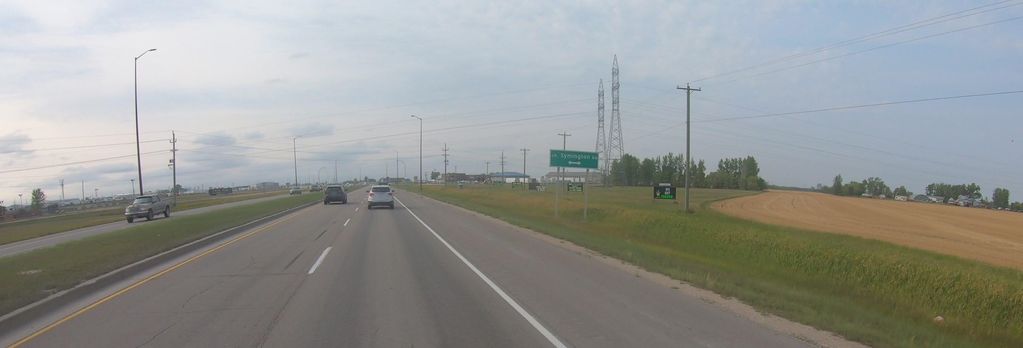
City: winnipeg